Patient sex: F
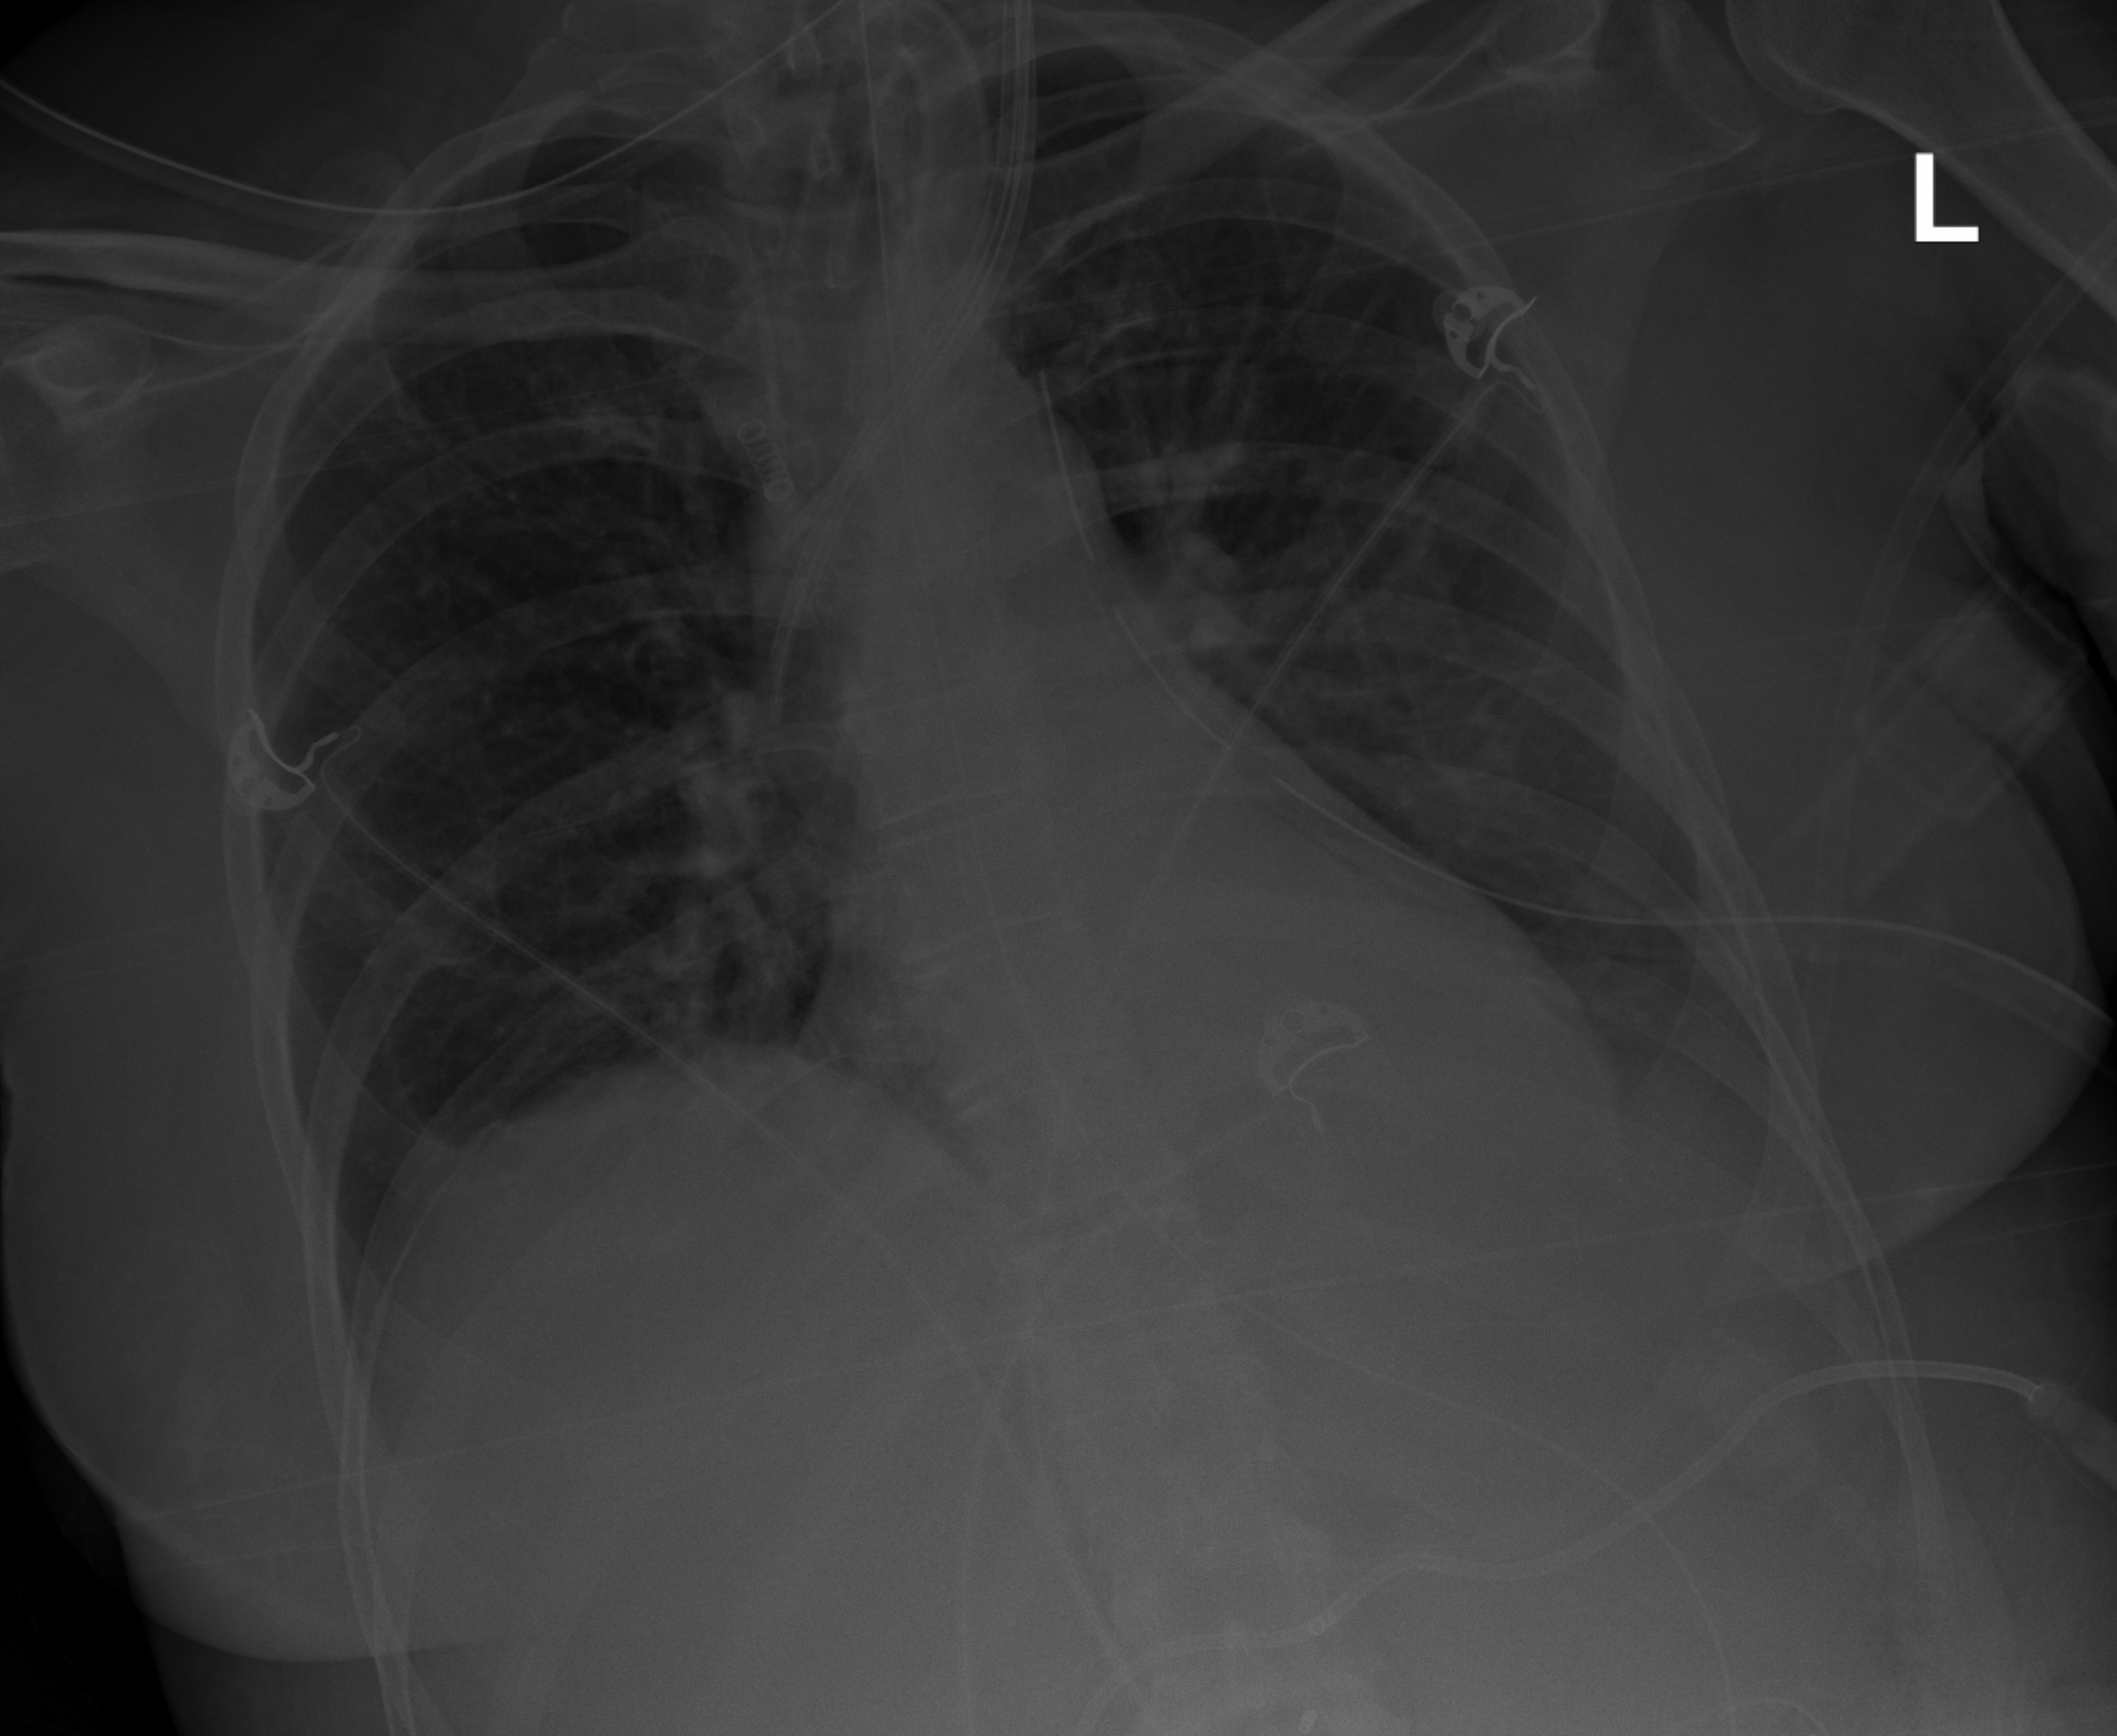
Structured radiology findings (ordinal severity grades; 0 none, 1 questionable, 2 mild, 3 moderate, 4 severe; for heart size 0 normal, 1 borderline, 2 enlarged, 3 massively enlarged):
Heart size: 0
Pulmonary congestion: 0
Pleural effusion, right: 1
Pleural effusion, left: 2
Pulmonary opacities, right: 0
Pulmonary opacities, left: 0
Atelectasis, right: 0
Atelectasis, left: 0